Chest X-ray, PA view. Patient: 56 years old, sex M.
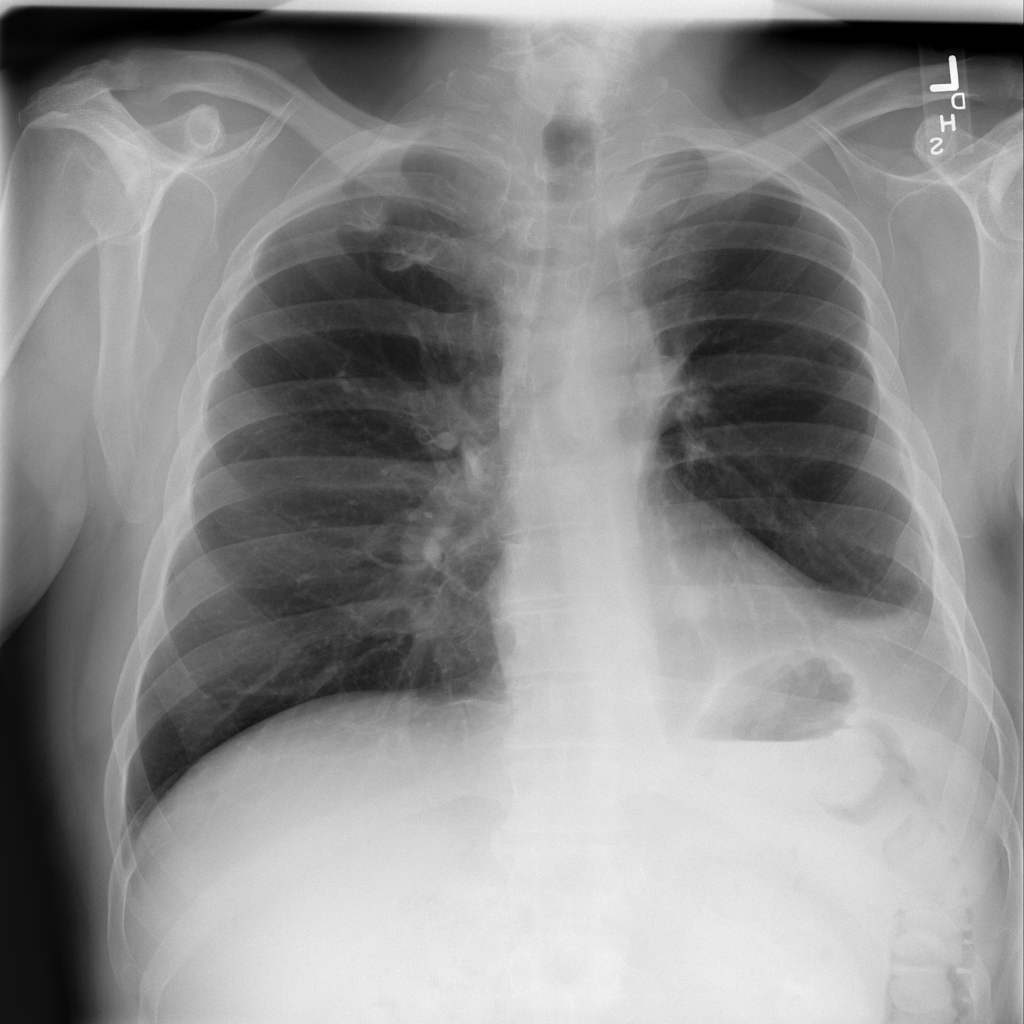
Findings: Fibrosis, Infiltration